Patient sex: M
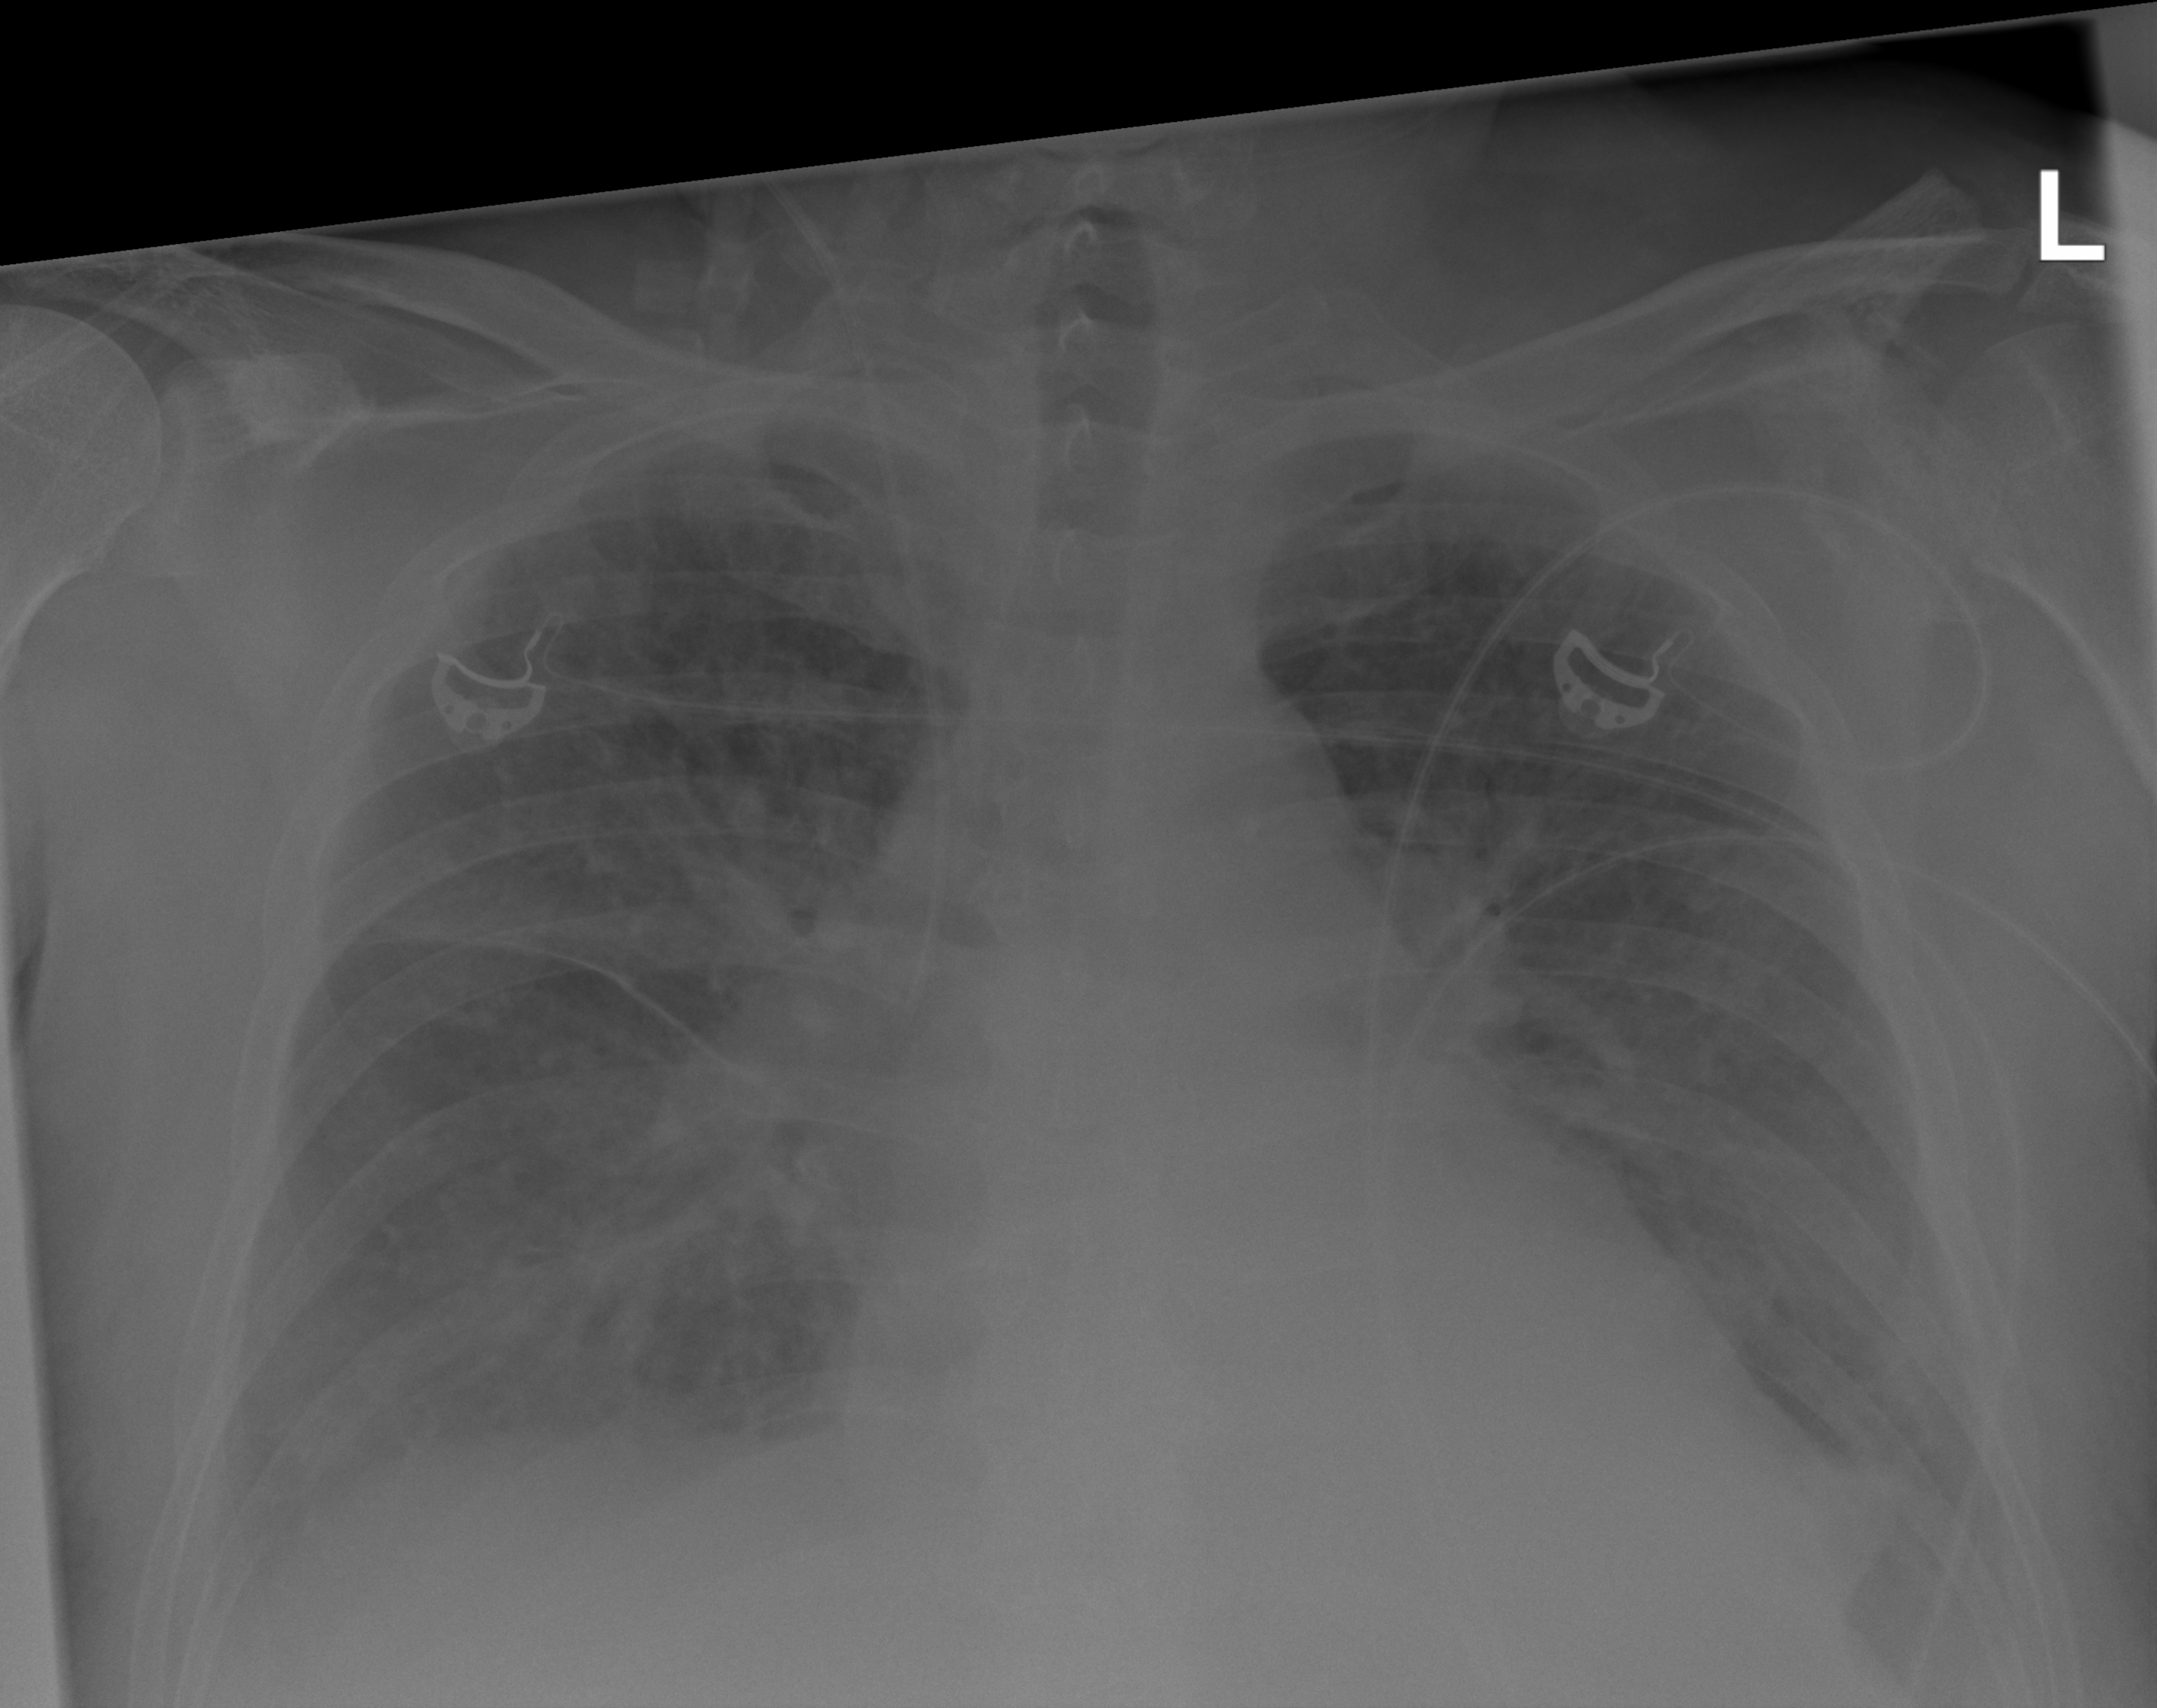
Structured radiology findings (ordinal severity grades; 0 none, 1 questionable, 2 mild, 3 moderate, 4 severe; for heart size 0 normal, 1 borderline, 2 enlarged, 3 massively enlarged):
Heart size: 2
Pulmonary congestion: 3
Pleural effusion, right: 2
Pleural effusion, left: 1
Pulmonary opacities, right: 2
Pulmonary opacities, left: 2
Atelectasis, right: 2
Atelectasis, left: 2